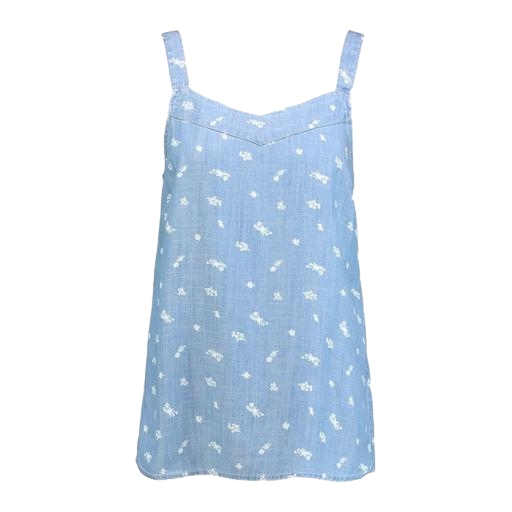
blue printed tank, blue eloise printed tank, blue floral-print tank top, white background